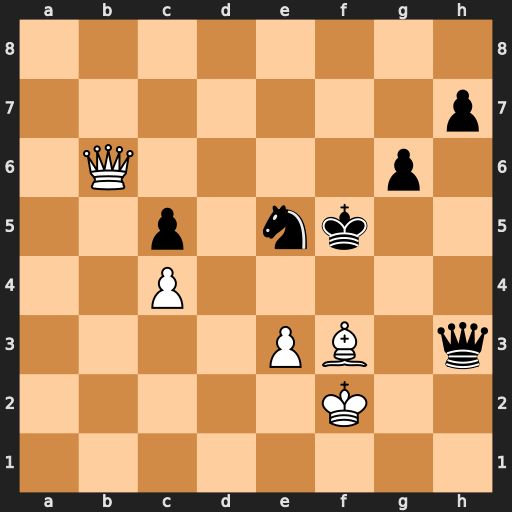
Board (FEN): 8/7p/1Q4p1/2p1nk2/2P5/4PB1q/5K2/8
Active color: w
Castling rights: -
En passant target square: -
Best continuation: e4+ Kg5 Qd8+ Kh6 Qf8+